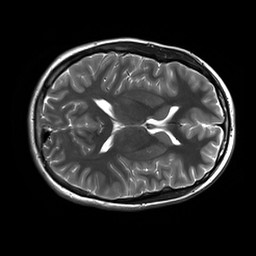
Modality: T2w
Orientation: axial
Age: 23
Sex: female
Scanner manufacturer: siemens
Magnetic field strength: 3 T
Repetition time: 8.53 s
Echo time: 0.091 s